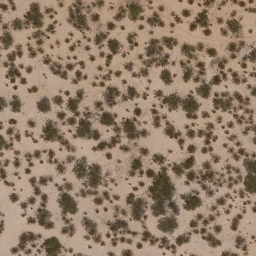
Label: chaparral